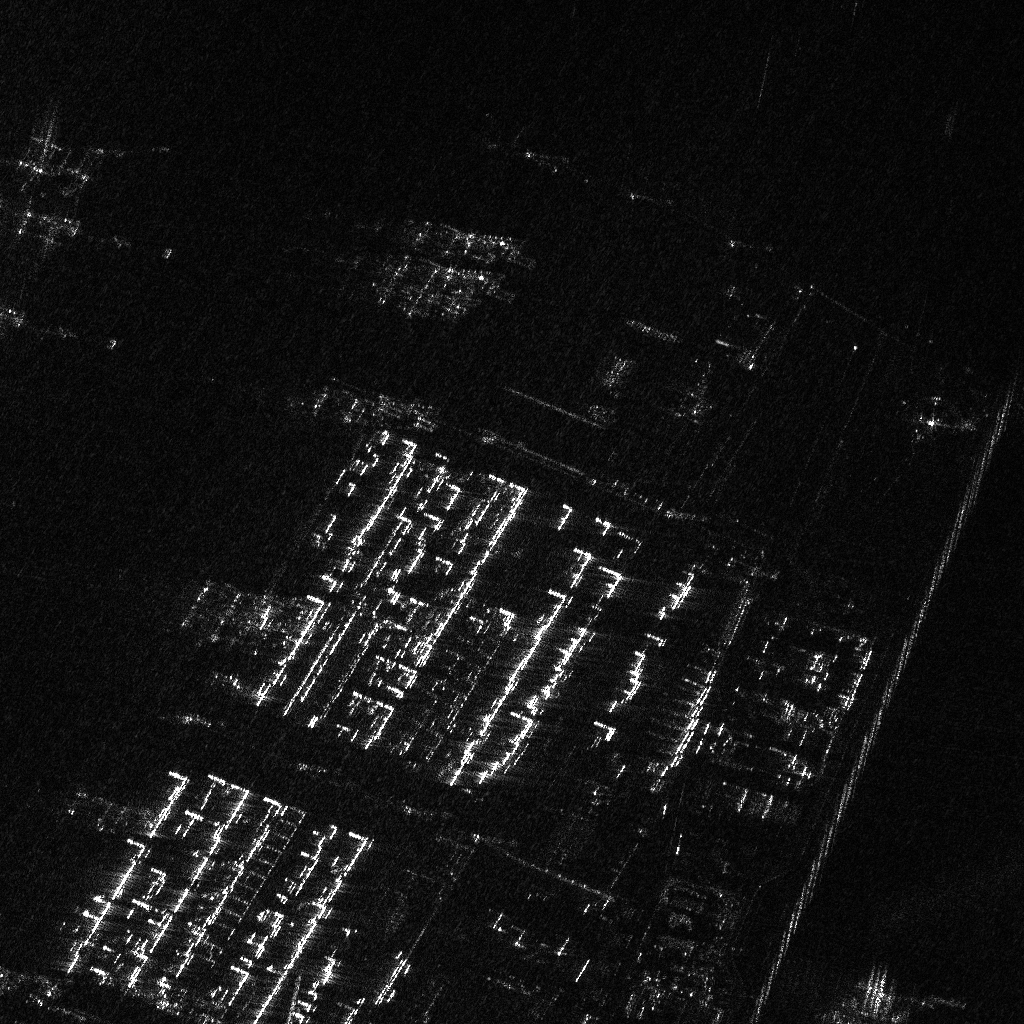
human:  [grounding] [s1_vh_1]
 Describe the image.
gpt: In the satellite image, there is  <ref>1 large container </ref> <box>[[82, 95, 90, 99, 25]]</box> located at bottom right.